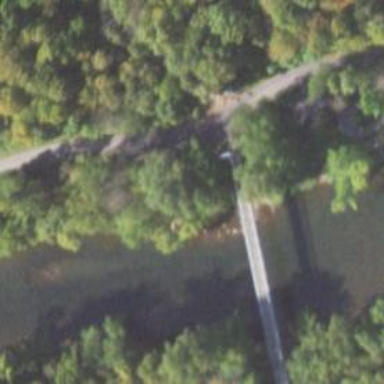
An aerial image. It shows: Suspension bridge on residential road.